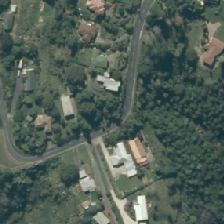
Land cover: urban_build_up